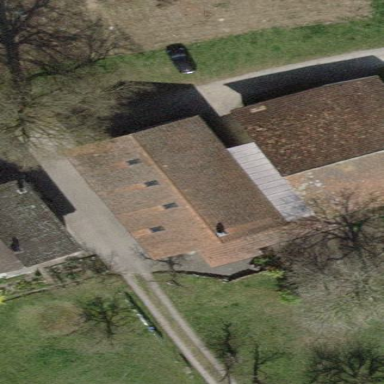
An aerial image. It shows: View of roof of building.